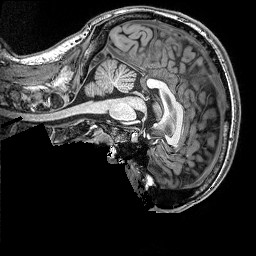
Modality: T1w
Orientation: sagittal
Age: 23
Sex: male